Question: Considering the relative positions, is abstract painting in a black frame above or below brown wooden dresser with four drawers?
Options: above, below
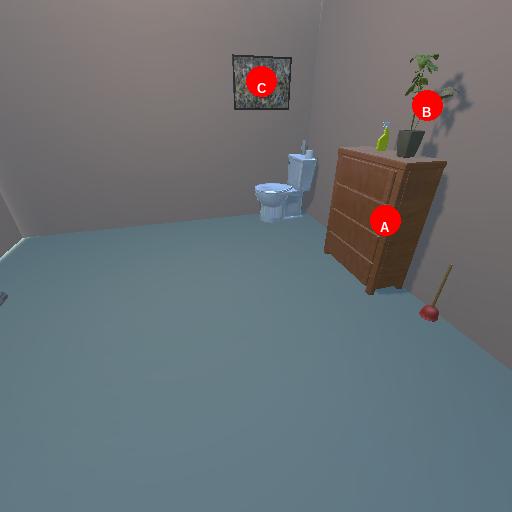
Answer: above